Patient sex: F
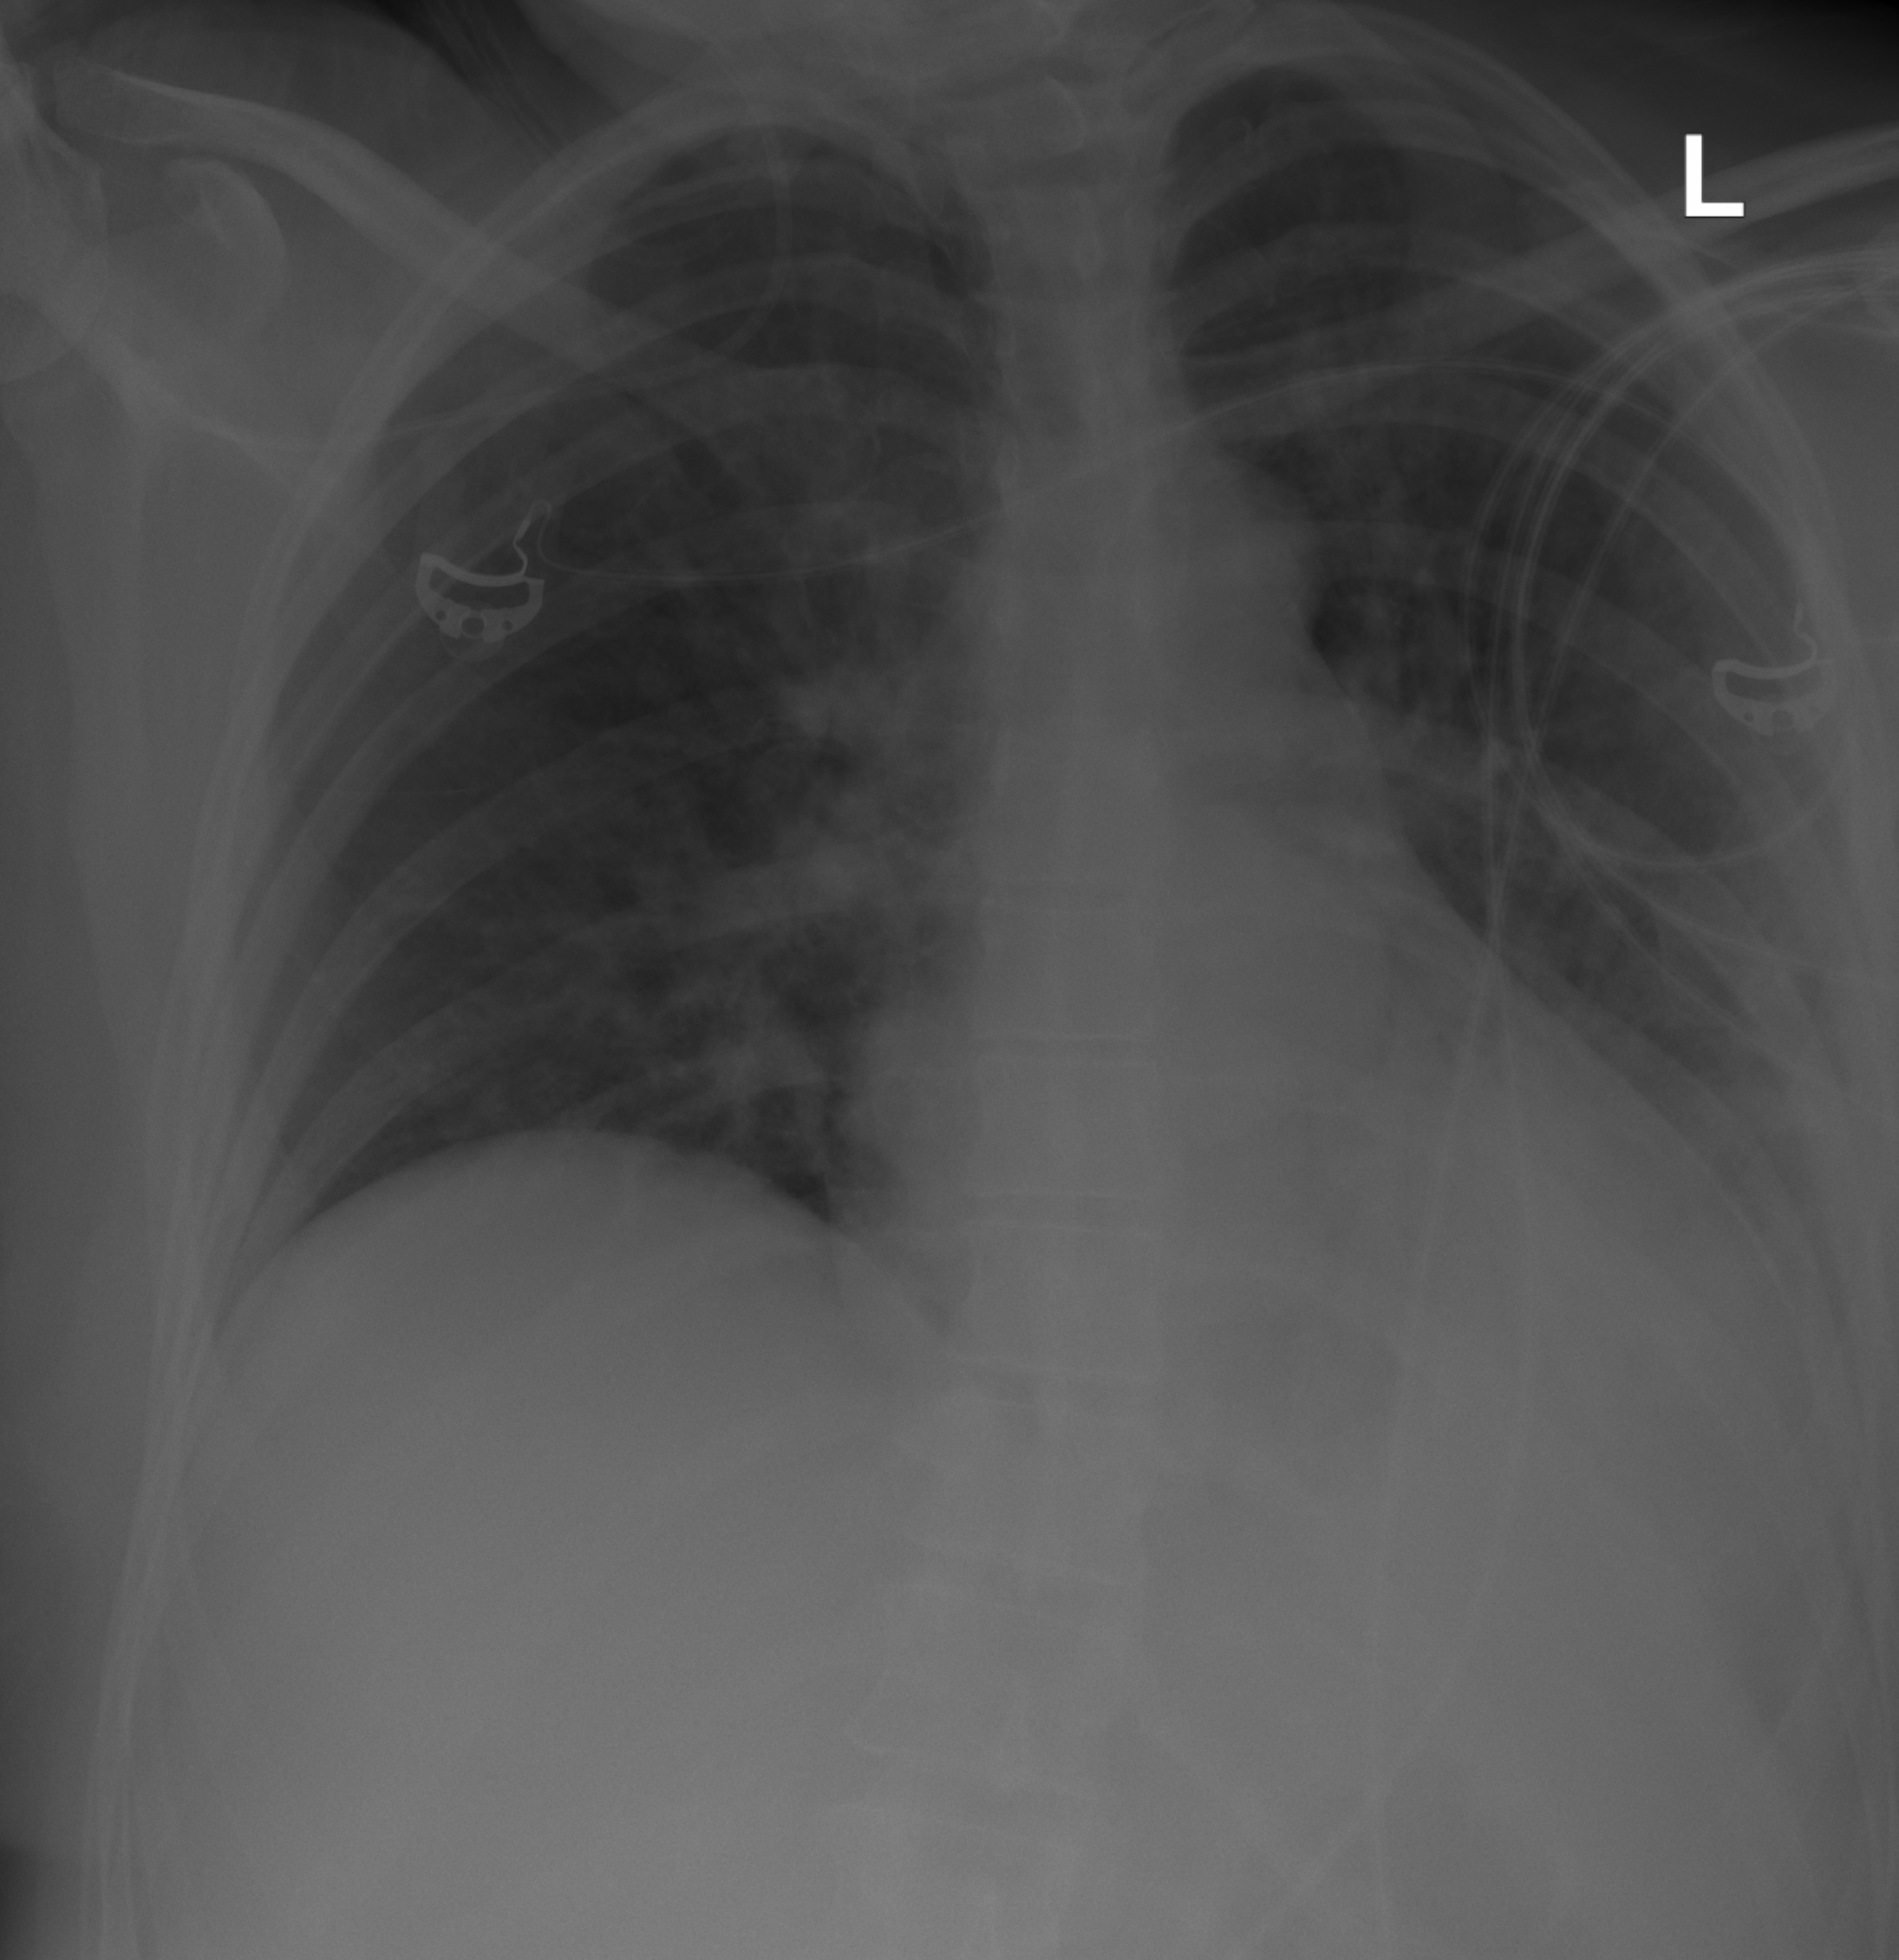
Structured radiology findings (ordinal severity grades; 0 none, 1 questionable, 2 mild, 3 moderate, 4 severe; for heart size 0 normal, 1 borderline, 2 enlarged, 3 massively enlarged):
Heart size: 0
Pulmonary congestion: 0
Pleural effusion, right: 0
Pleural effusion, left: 2
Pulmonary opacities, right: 0
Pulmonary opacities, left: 3
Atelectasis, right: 0
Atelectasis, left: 2